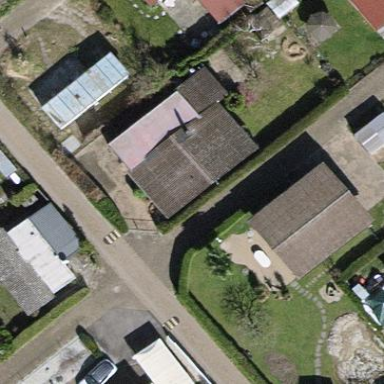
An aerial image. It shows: Static caravan building.